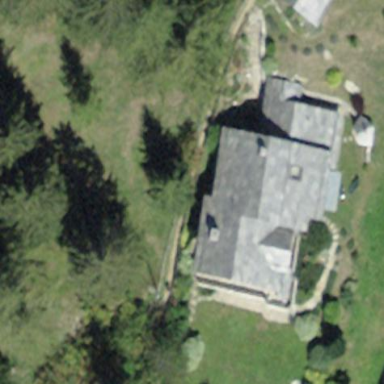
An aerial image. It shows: Detached building.